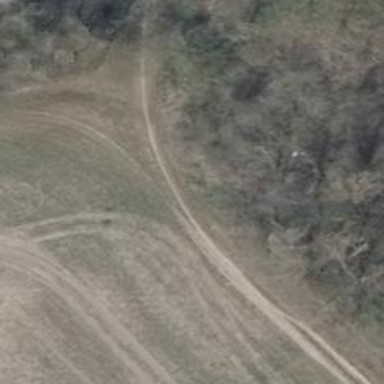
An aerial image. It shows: Ground path.